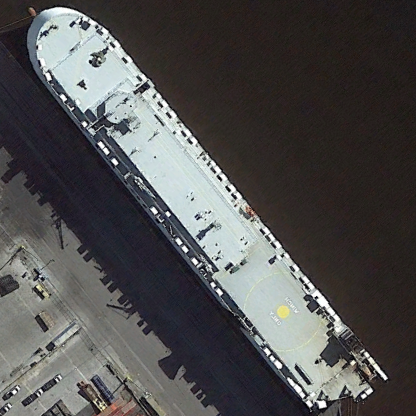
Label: civil